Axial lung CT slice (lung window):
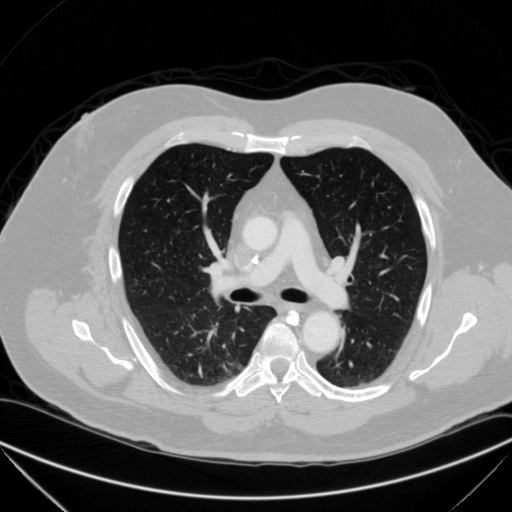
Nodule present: yes
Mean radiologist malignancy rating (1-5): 3